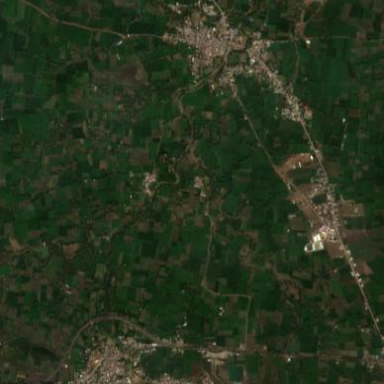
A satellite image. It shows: Town.